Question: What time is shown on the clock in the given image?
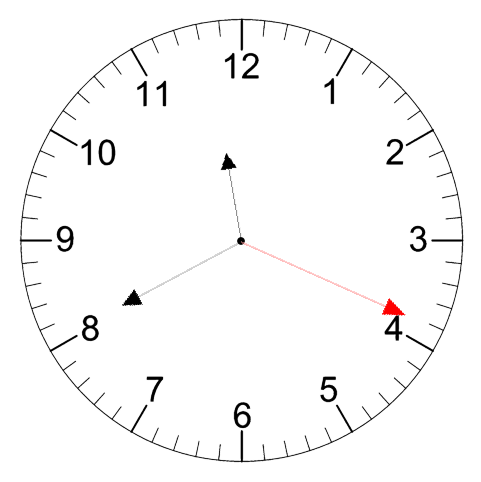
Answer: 11:40:19